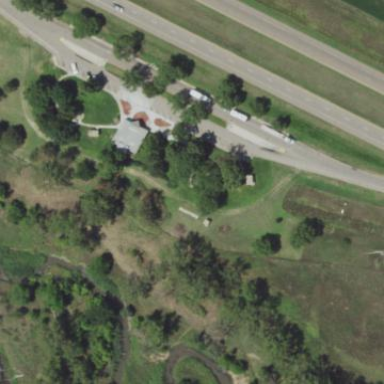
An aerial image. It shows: Rest area along the road.